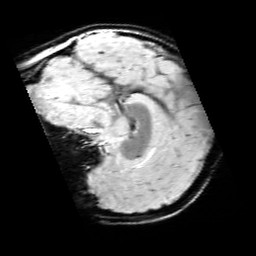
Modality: SWI
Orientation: sagittal
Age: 9
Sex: male
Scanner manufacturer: siemens
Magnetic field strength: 3 T
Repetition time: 0.027 s
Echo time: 0.02 s